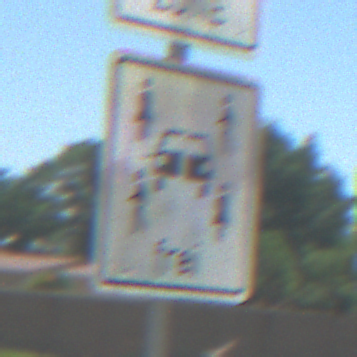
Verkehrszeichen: CarsharingfahrzeugeFrei
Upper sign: BeginnEingeschraenktesHalteverbotZone
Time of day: Midday
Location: Outdoor (Nature)
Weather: Clear
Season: NotSpecified
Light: Natural